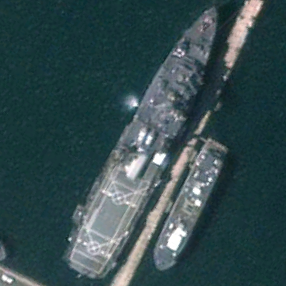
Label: combat